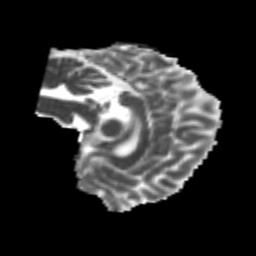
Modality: MD
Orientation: sagittal
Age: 20
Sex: male
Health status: healthy
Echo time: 0.074 s